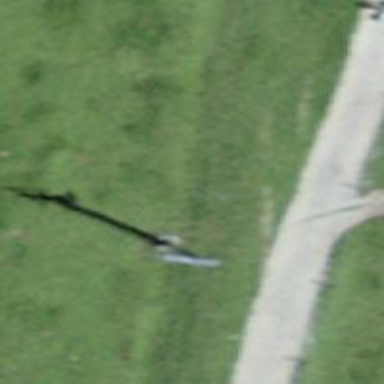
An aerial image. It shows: Pylon for aerialway.